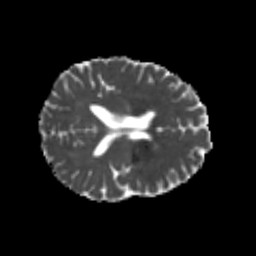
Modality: MD
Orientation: axial
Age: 20
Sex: female
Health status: healthy
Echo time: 0.074 s